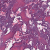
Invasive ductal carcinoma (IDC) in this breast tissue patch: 0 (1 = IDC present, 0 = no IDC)